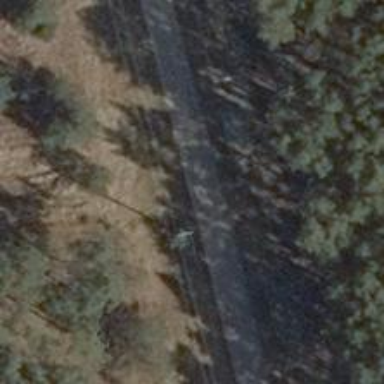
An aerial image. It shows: Power pole.